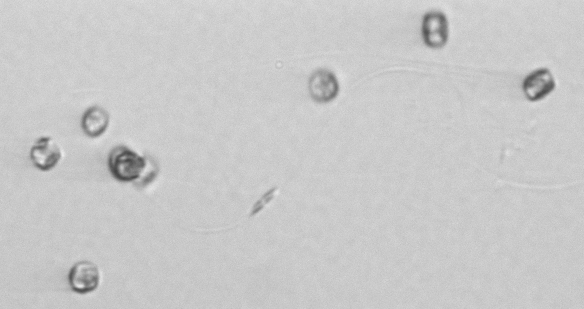
Label: Thalassiosira_sp_aff_mala